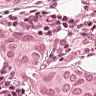
Metastatic tissue present: yes